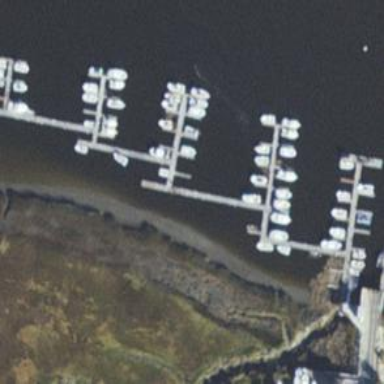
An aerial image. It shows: Pier with mooring facilities.